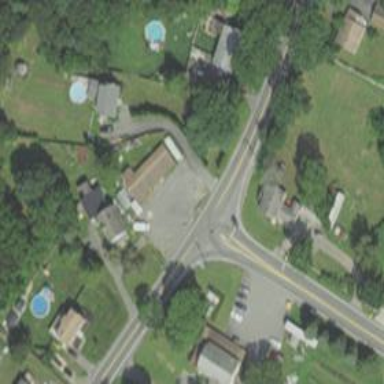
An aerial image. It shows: Road with stop sign.